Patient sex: M
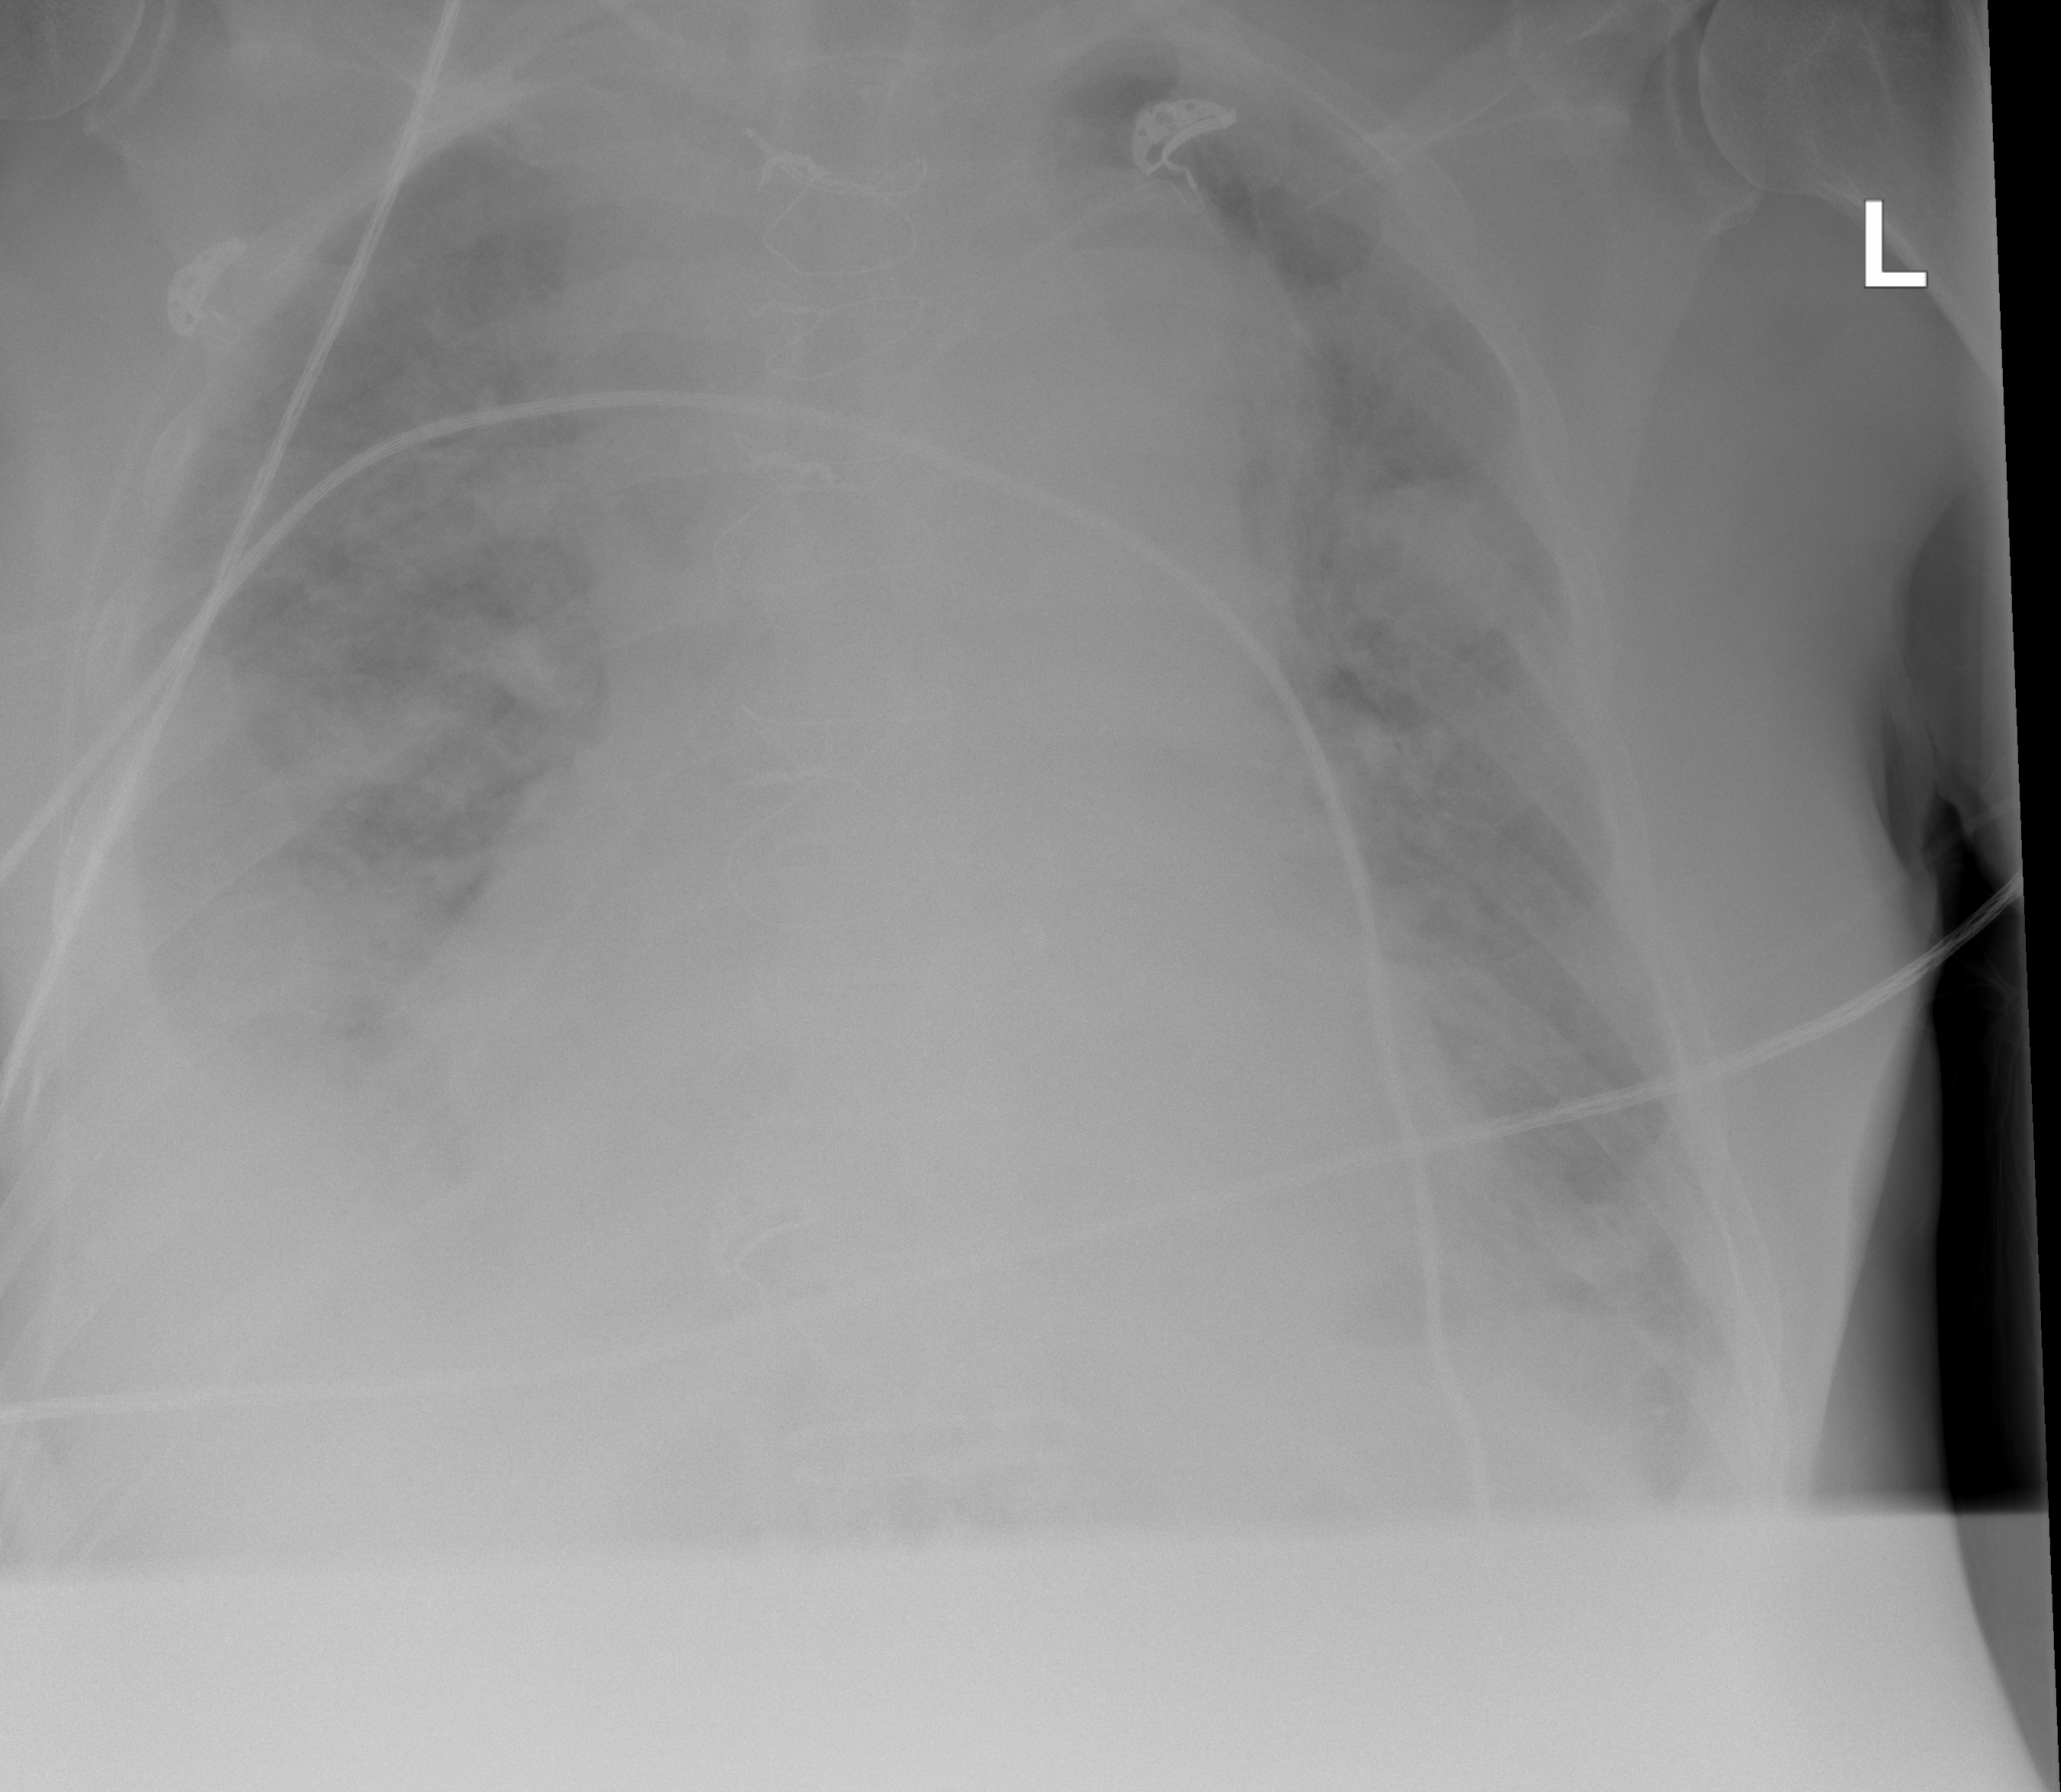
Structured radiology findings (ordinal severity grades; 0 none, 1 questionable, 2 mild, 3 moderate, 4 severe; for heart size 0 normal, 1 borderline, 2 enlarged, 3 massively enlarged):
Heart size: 2
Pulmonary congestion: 2
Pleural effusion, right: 3
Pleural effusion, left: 2
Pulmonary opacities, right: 3
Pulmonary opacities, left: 2
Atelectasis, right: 2
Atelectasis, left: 2